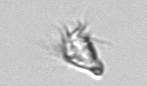
Label: Paratontonia_gracillima